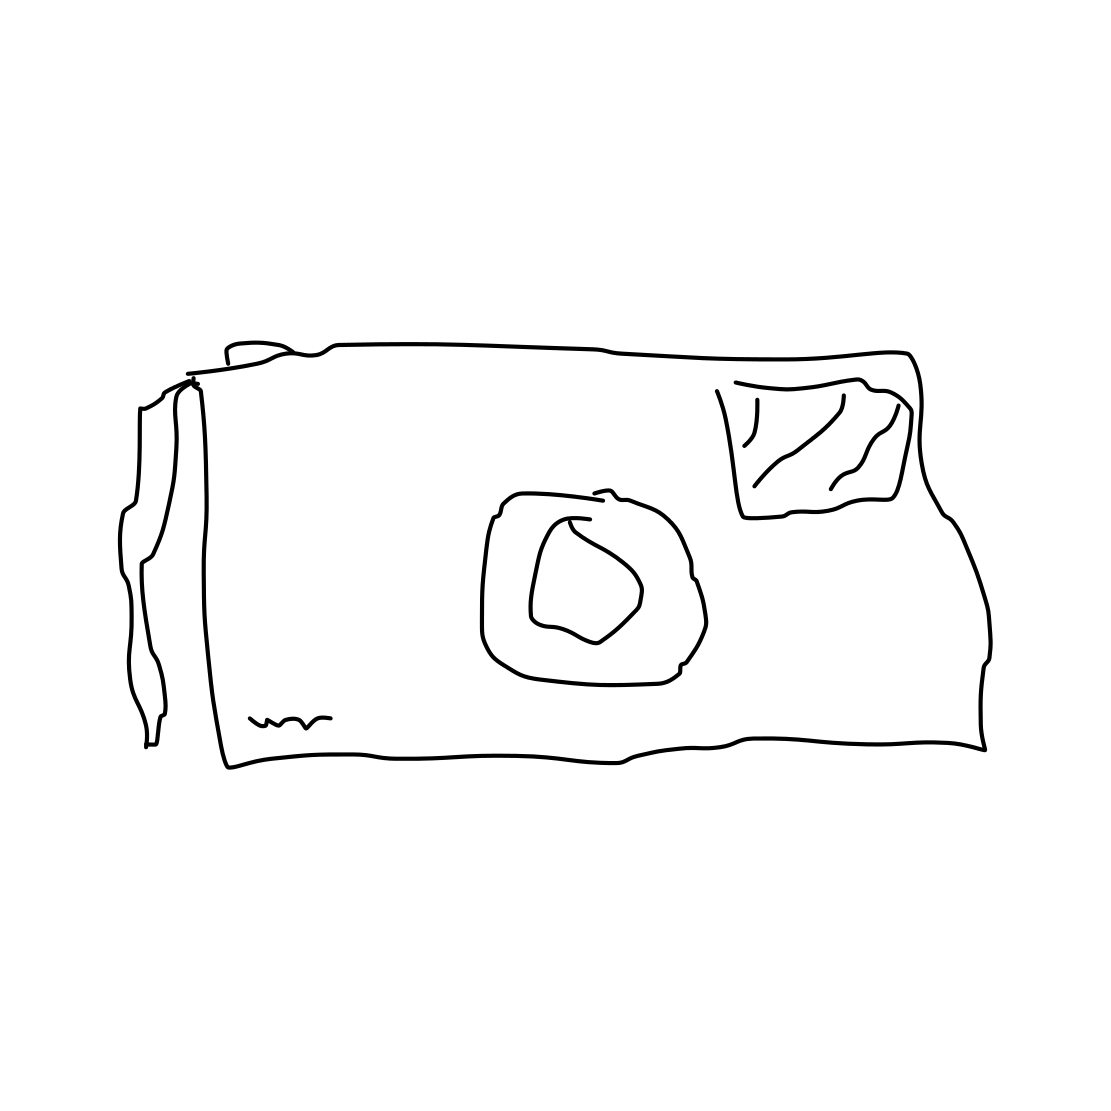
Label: camera